Interaction volume radius: 5 \u00c5
Interaction volume height: 40 \u00c5
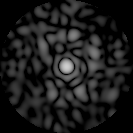
Disorder parameter: 0.8529